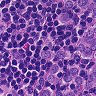
Metastatic tissue present: yes